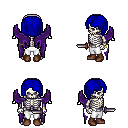
a pixel art fantasy rpg character, male body template, skeleton, purple wings, white pants, blue pageboy hairstyle, bracelets, brown shoes, dagger, four views (front, back, left, right), 2x2 character sprite sheet, small pixel art, hard edges, no anti-aliasing